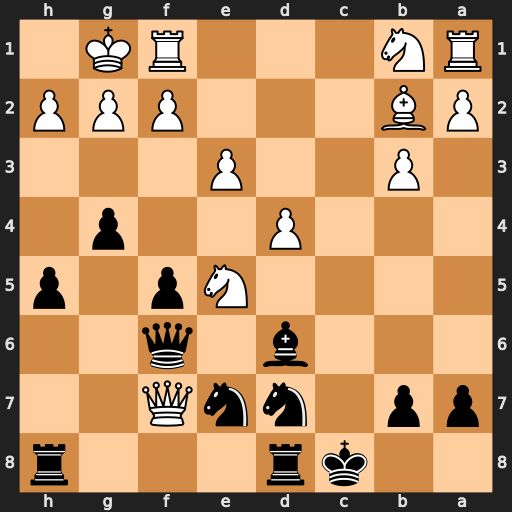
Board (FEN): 2kr3r/pp1nnQ2/3b1q2/4Np1p/3P2p1/1P2P3/PB3PPP/RN3RK1
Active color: b
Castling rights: -
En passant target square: -
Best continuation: Bxe5 Qxf6 Bxf6